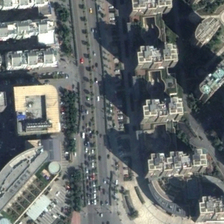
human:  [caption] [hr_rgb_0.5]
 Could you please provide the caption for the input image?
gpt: some tall buildings are in two sides of a road with cars .

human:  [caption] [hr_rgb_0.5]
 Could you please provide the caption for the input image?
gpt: some tall buildings are in two sides of a road with cars .

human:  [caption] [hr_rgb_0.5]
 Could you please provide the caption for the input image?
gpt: some tall buildings are in two sides of a road with cars .

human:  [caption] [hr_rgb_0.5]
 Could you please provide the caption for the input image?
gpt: some tall buildings are in two sides of a road with cars .

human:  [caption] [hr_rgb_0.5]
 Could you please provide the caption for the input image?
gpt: some tall buildings are in two sides of a road with cars .